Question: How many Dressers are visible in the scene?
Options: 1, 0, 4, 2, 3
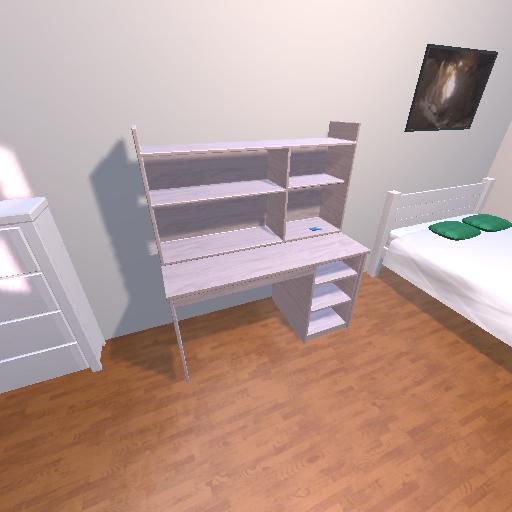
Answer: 1